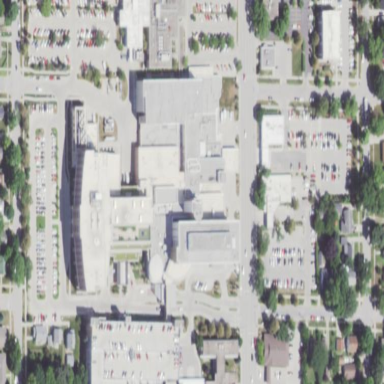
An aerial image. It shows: Healthcare facility identified as hospital.